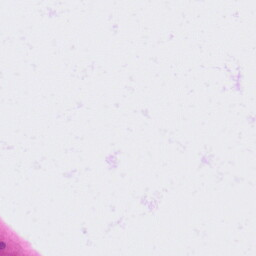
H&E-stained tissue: Colon